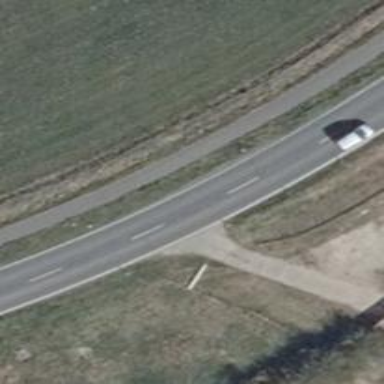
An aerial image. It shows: Secondary road with asphalt surface.